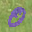
Label: 0